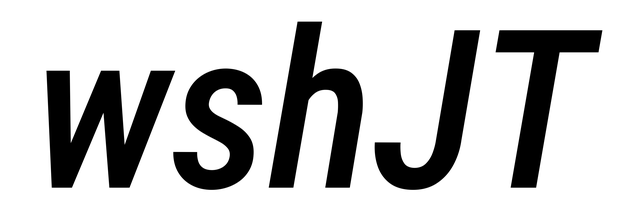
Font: Roboto-Italic_Condensed_Medium_Italic